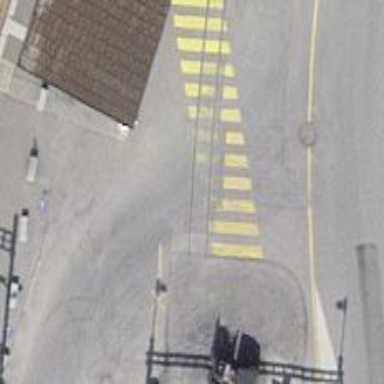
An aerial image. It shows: Marked road crossing.